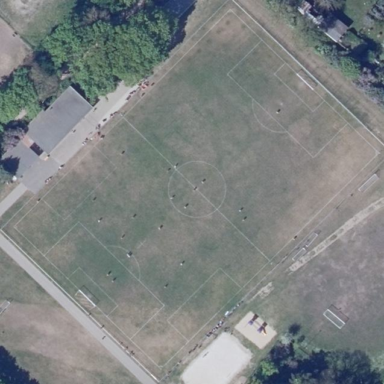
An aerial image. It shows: Grass pitch used for soccer.